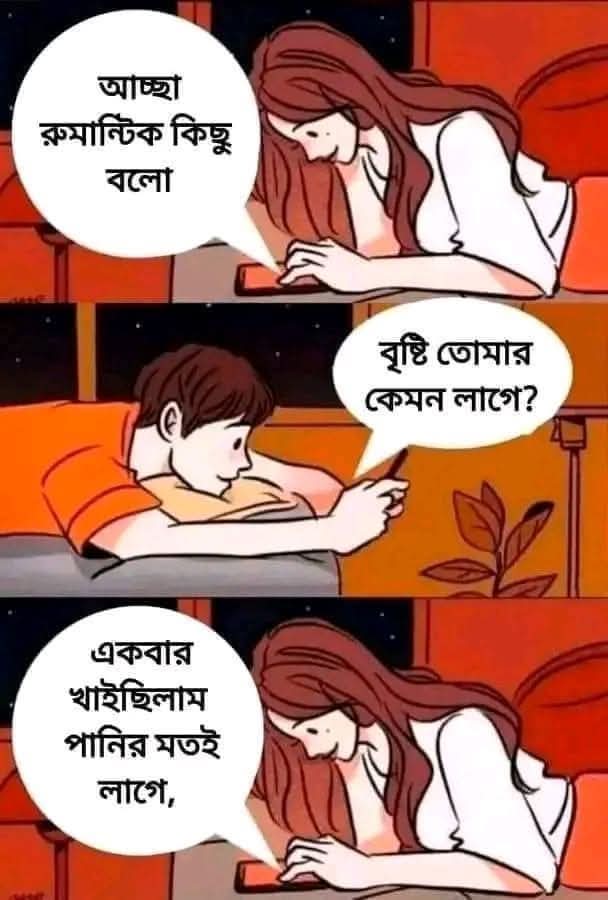
Text: আচ্ছা রুমান্টিক কিছু বলো
বৃষ্টি তোমার কেমন লাগে?
একবার খাইছিলাম পানির মতই লাগে,
Label: Non Hate